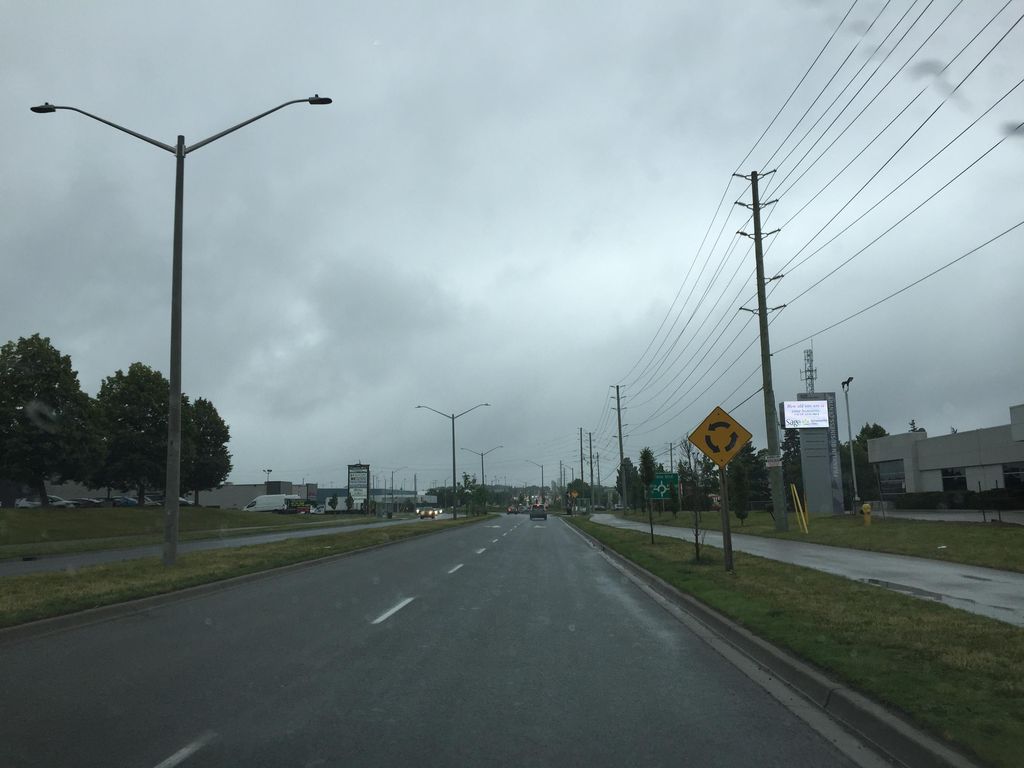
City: kitchener-waterloo